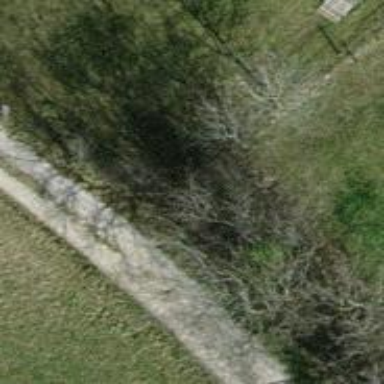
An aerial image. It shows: Broadleaved tree with lush leaves.